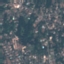
Label: Residential